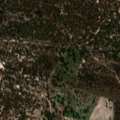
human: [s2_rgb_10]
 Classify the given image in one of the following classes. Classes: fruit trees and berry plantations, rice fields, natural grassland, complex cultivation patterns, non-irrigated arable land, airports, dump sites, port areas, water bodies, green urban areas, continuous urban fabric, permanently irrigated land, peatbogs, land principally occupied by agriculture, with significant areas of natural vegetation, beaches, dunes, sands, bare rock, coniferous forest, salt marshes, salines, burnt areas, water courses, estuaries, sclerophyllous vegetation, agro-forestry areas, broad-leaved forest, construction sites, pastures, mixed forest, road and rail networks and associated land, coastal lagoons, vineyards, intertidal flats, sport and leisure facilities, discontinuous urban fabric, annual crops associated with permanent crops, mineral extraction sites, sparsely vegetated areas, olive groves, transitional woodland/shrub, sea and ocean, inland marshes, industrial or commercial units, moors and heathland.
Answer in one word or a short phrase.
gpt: pastures, agro-forestry areas, broad-leaved forest